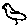
Label: bird